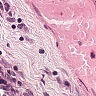
Metastatic tissue present: no